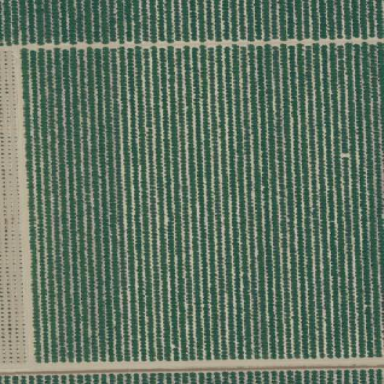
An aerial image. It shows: Almond orchard with rows of almond trees.